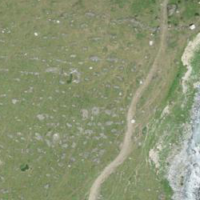
EUNIS habitat code: 26
Species observed at this site:
Orchis mascula